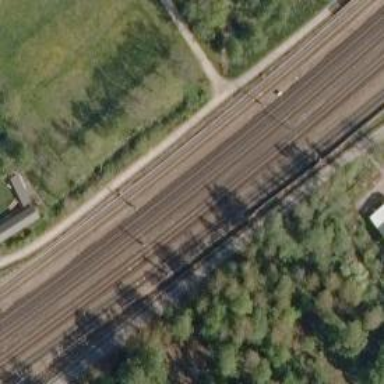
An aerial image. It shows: Railway track with continuous electrified contact lines.